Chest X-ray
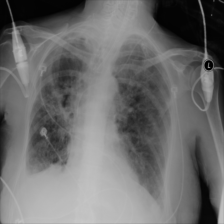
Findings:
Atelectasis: negative
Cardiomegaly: negative
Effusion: positive
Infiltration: negative
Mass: negative
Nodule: negative
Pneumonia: negative
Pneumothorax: negative
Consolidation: negative
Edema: negative
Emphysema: negative
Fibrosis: negative
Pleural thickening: positive
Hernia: negative